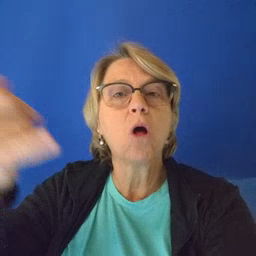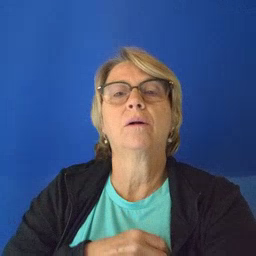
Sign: callonphone